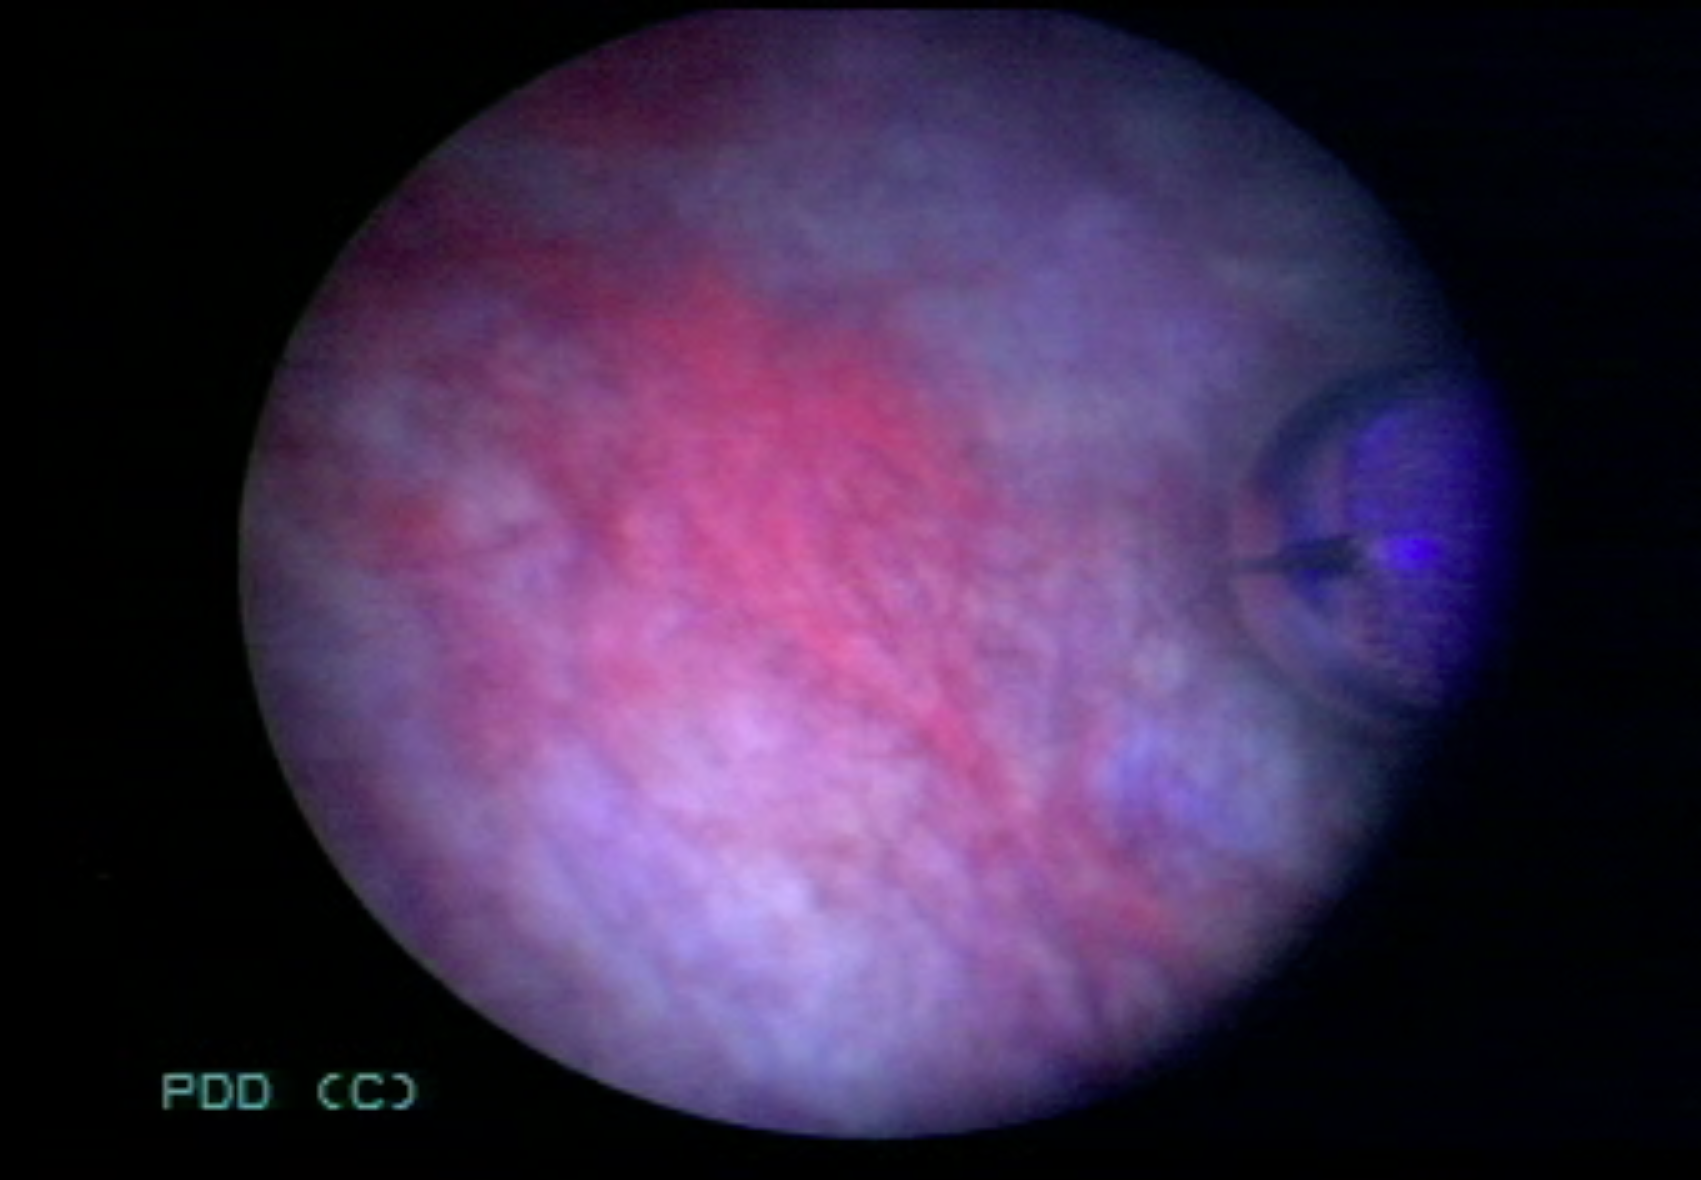
Modality: BLC
Class: Non-malignant
Subclass: BenignNOS
Lesion: L3
Morphology: Non-papillary
Bladder cancer association: No